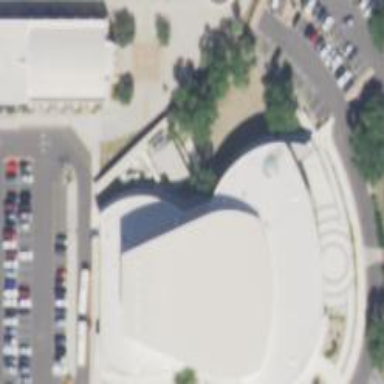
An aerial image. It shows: Public building that is theatre.